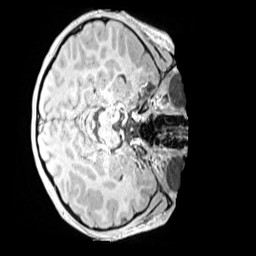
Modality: MP2RAGE
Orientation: axial
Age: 13
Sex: female
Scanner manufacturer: siemens
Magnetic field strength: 3 T
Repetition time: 4 s
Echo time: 0.00299 s